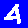
Digit: 4